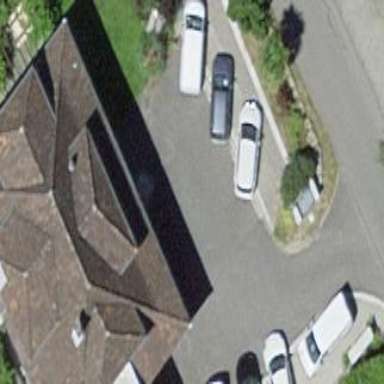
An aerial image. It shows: Building with tile roof.